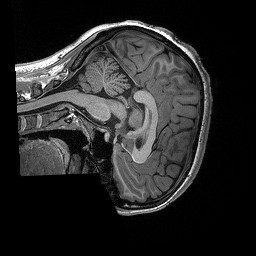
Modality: T1w
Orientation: sagittal
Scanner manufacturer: siemens
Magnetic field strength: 3 T
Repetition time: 2.3 s
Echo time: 0.00294 s